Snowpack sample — Rabbit Ears Pass, Jackson County, Colorado, USA (12/17/25, 1:08 PM MST)
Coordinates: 40.387, -106.625
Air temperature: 34 °F
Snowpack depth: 46 cm
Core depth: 30 cm
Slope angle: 6°, slope face: 165°
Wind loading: medium
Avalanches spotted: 0
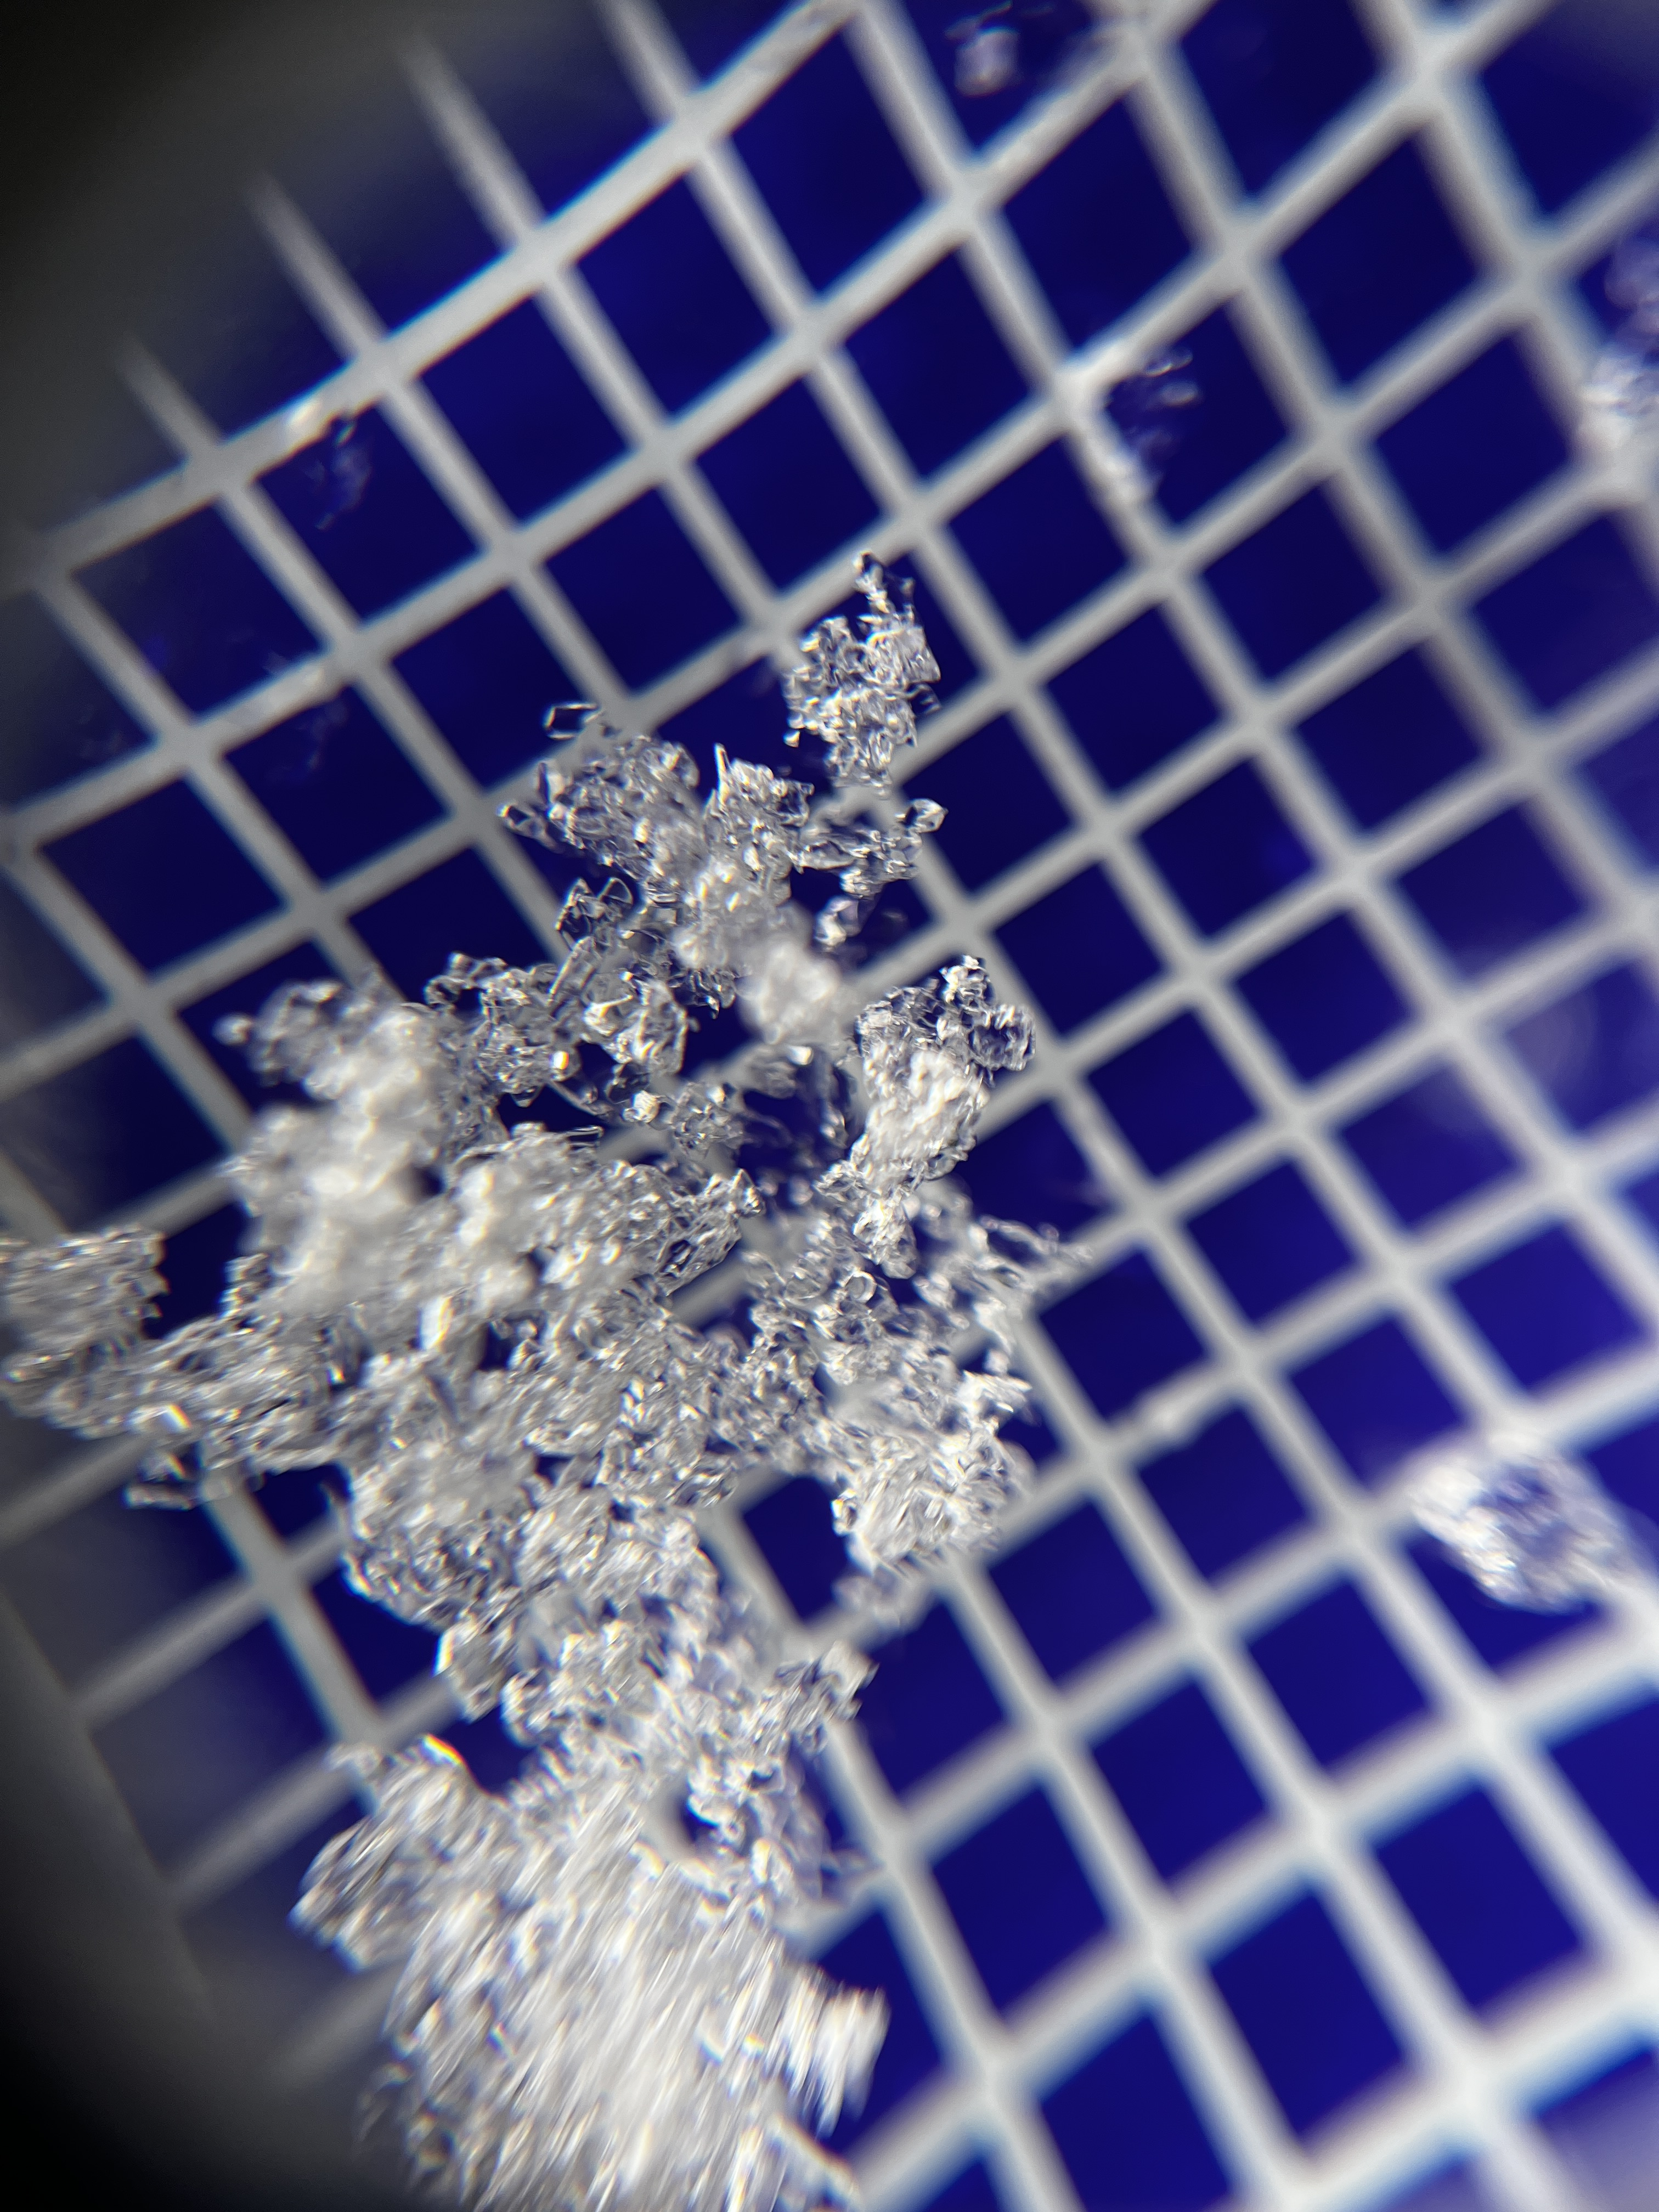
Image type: magnified_profile
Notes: No avalanches spotted nearby, although collected in a meadowy area with minimal risk on this face of the pass.